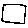
Label: square